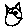
Label: cat